Question: If I view the Subversion log in TortoiseSVN

When I select a revision and right-click, I see the following options (among others):
- - -
Can someone explain what are the differences between these 3?
What I actually want to do is back to the selected version of the repository. Which of these options should I choose?
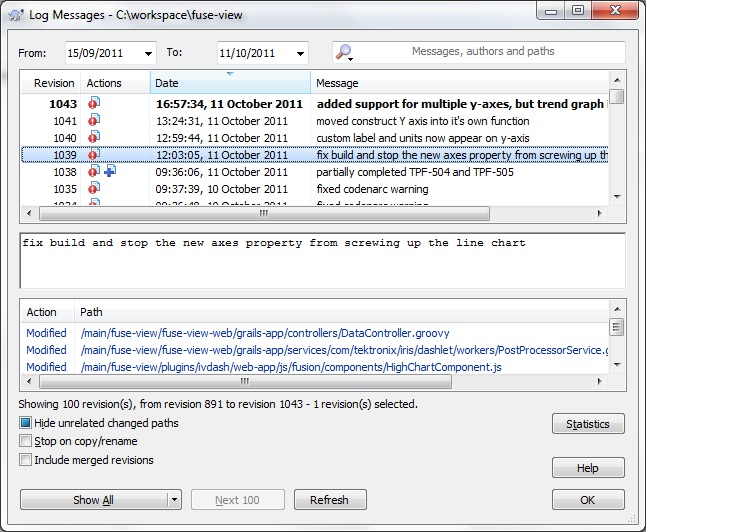
Answer: You should choose the second option.
Here's what you get when you click on the Help button in this dialog:
> Update your working copy to the selected
revision. Useful if you want to have your working copy reflect a time
in the past, or if there have been further commits to the repository
and you want to update your working copy one step at a time. It is
best to update a whole directory in your working copy, not just one
file, otherwise your working copy could be inconsistent.If you want to undo an earlier change permanently, use Revert to this
revision instead.Revert to an earlier revision. If you have
made several changes, and then decide that you really want to go back
to how things were in revision N, this is the command you need. The
changes are undone in your working copy so this operation does not
affect the repository until you commit the changes. Note that this
will undo all changes made after the selected revision, replacing the
file/folder with the earlier version.If your working copy is in an unmodified state, after you perform this
action your working copy will show as modified. If you already have
local changes, this command will merge the undo changes into your
working copy.What is happening internally is that Subversion performs a reverse
merge of all the changes made after the selected revision, undoing the
effect of those previous commits.If after performing this action you decide that you want to undo the
undo and get your working copy back to its previous unmodified state,
you should use TortoiseSVN - Revert from within Windows Explorer,
which will discard the local modifications made by this reverse merge
action.If you simply want to see what a file or folder looked like at an
earlier revision, use Update to revision or Save revision as...
instead.Undo changes from which were made in
the selected revision. The changes are undone in your working copy so
this operation does not affect the repository at all! Note that this
will undo the changes made in that revision only; it does not replace
your working copy with the entire file at the earlier revision. This
is very useful for undoing an earlier change when other unrelated
changes have been made since.If your working copy is in an unmodified state, after you perform this
action your working copy will show as modified. If you already have
local changes, this command will merge the undo changes into your
working copy.What is happening internally is that Subversion performs a reverse
merge of that one revision, undoing its effect from a previous commit.You can undo the undo as described above in Revert to this revision.